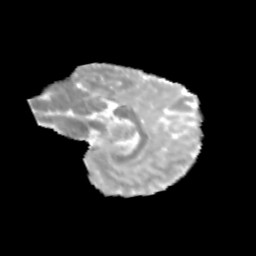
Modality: MD
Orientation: sagittal
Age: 9
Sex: male
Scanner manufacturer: siemens
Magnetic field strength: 3 T
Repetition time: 3.8 s
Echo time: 0.07 s